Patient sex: M
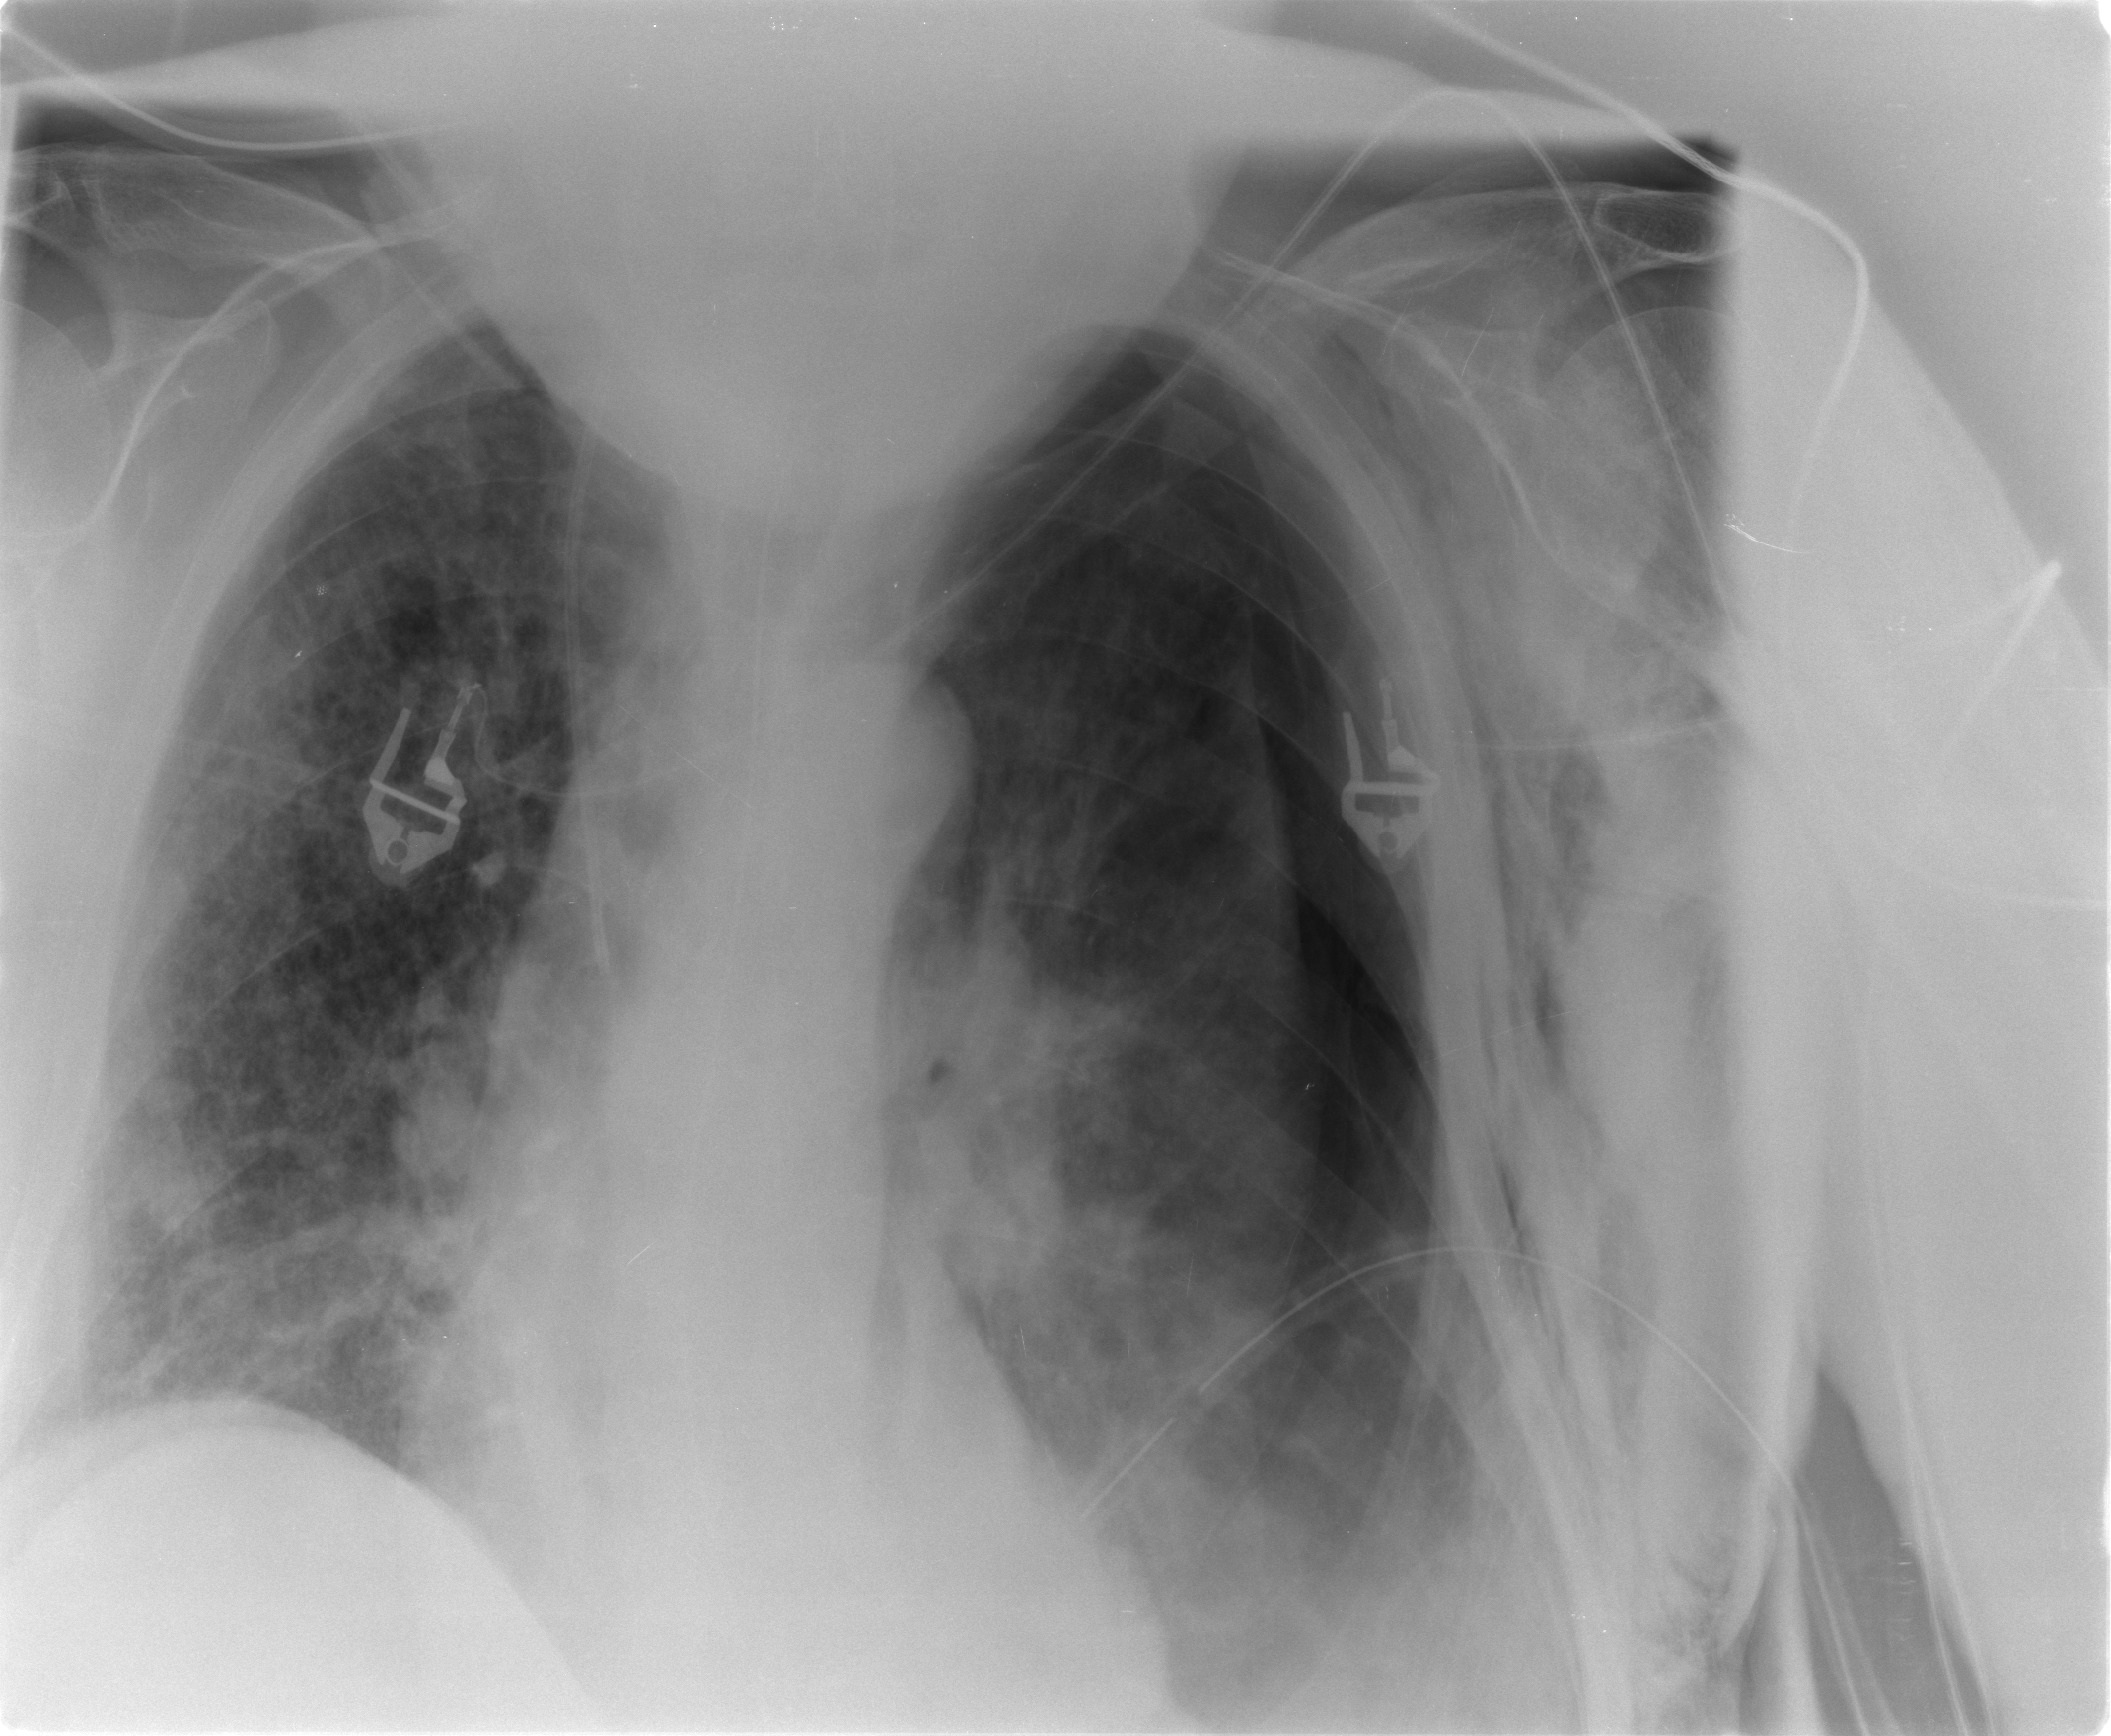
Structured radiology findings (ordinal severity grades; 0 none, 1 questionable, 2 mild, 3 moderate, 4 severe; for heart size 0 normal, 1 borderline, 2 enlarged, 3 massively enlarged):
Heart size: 0
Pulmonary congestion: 2
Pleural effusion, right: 0
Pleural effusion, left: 2
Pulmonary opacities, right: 2
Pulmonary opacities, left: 2
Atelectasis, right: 2
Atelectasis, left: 2